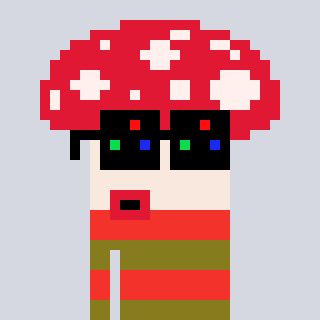
a pixel art character with square black sunglasses, a mushroom-shaped head and a gunk-colored body on a cool background